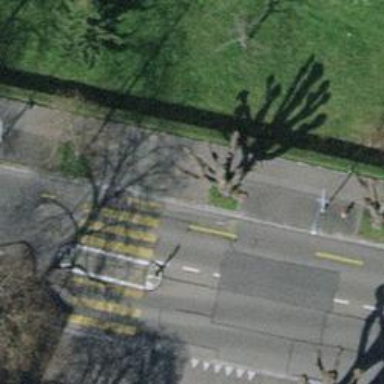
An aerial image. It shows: Avenue lined with trees.